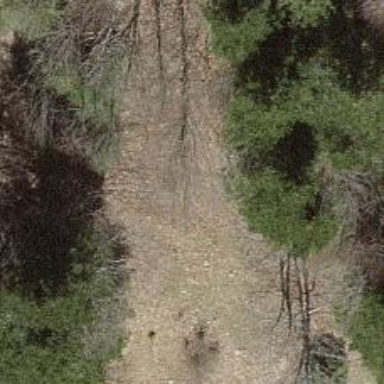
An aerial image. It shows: Single tag "natural: tree."